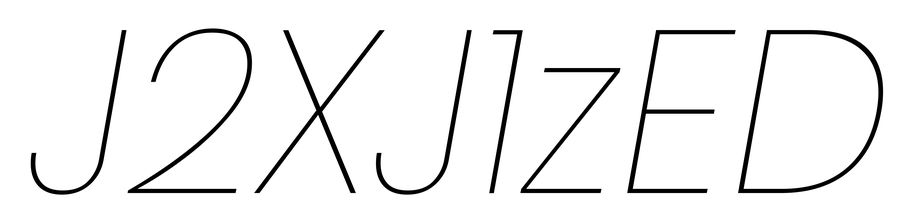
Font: Poppins-ThinItalic